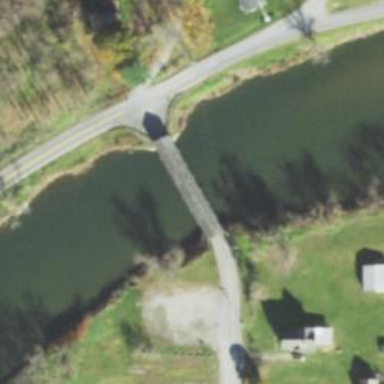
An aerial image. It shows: Covered bridge over tertiary road.